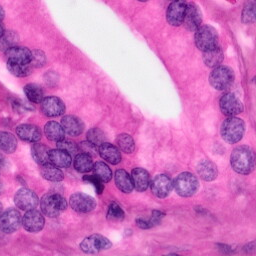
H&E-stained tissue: Pancreatic